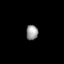
Tissue: lung
Cell type: Endothelial cells
Senescence score: 0.5713
Nuclear area (px): 175
Mean DAPI intensity: 149.8